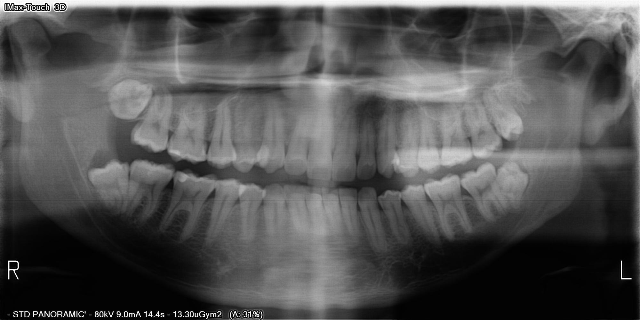
adult